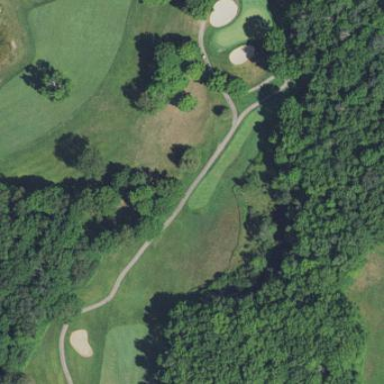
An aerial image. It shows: Golf tee on grassy land.